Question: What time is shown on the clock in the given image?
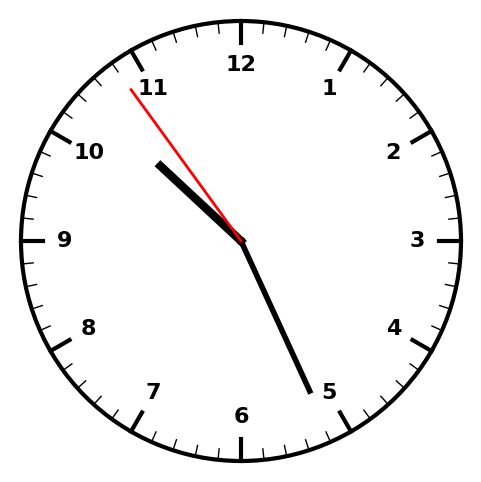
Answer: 10:25:54